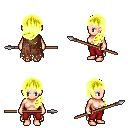
a pixel art fantasy rpg character, female body template, human, light skin, brown tattered cape, red pants, gold left-swept hairstyle, spear, four views (front, back, left, right), 2x2 character sprite sheet, small pixel art, hard edges, no anti-aliasing